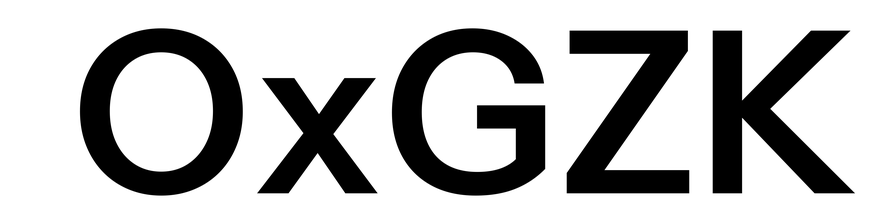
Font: InstrumentSans_SemiBold